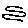
Label: zigzag